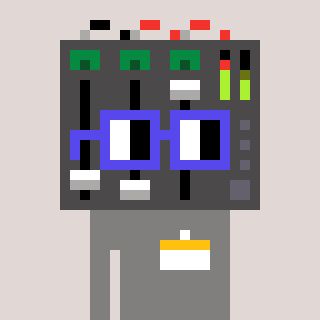
a pixel art character with square blue glasses, a mixer-shaped head and a bluegrey-colored body on a warm background